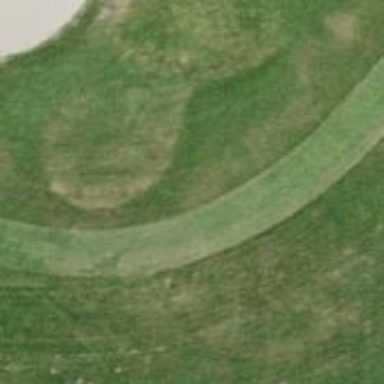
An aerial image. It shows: Grassy path that serves as golf path.